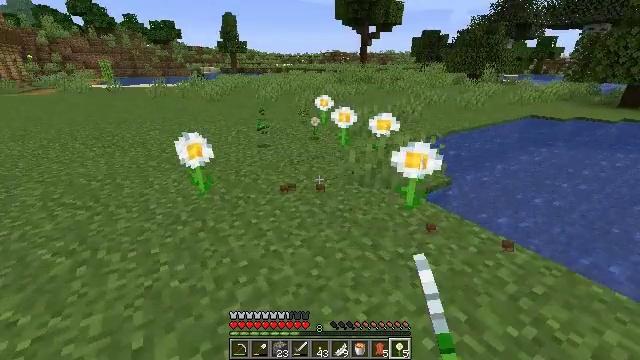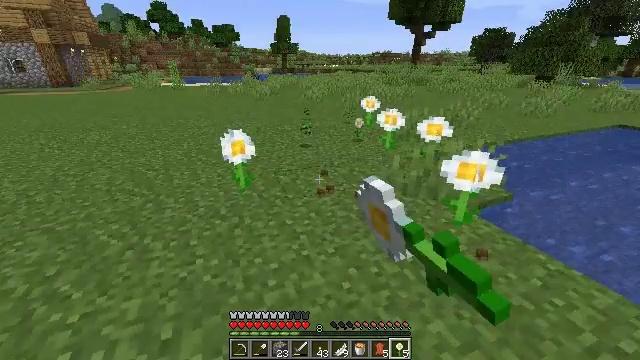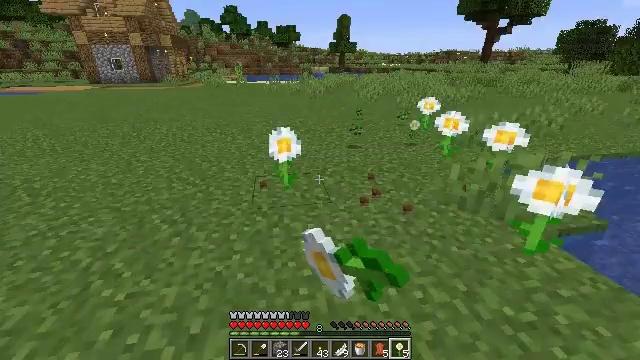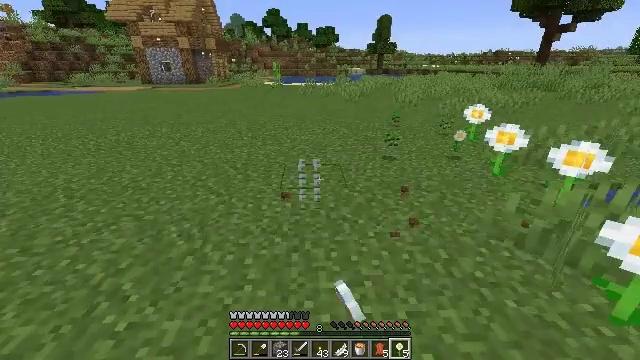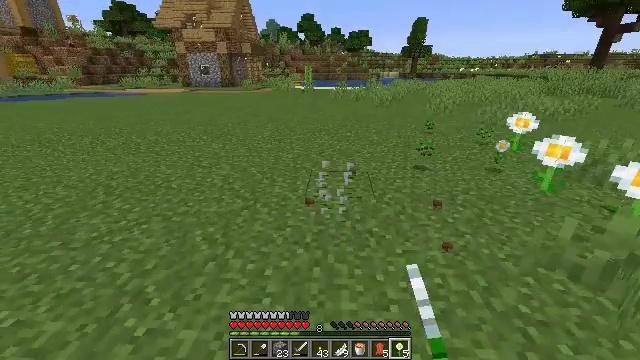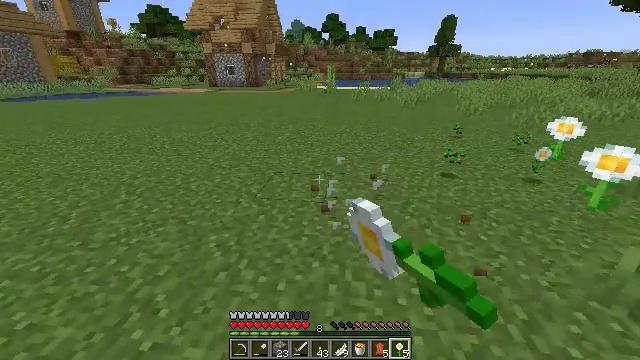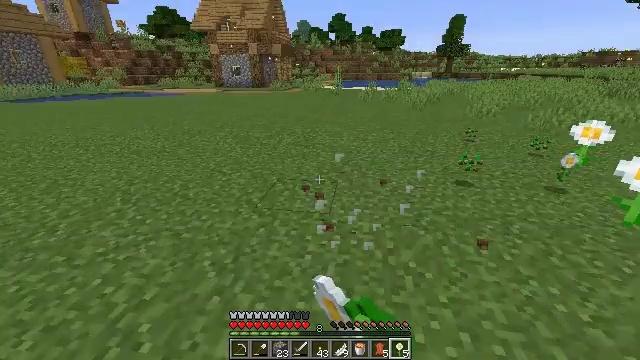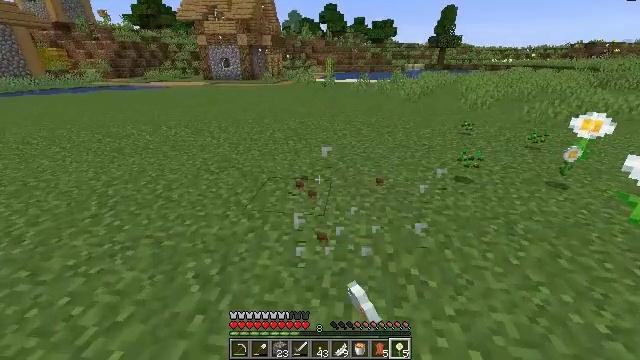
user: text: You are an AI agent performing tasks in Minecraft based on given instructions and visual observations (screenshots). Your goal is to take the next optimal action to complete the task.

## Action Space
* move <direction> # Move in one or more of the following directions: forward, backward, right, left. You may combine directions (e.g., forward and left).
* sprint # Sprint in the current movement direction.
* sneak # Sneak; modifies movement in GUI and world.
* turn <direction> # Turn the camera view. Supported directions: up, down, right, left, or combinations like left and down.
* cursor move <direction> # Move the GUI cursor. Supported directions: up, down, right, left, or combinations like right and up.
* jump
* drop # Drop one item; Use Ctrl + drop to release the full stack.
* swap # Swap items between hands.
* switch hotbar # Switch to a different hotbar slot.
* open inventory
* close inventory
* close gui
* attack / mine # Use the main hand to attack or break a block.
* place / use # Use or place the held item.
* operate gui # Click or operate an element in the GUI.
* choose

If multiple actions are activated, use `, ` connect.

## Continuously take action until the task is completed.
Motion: motion action
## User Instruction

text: Break the oxeye daisy to gather it.
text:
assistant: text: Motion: move forward, turn left, attack / mine
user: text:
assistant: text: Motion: move forward, turn left, attack / mine
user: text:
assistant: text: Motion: move forward, turn left, attack / mine
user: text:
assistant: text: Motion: move forward, turn left, attack / mine
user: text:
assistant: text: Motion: move forward, turn left, attack / mine
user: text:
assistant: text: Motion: move forward, turn left, attack / mine
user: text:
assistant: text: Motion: move forward, turn right and down, attack / mine
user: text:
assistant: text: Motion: attack / mine